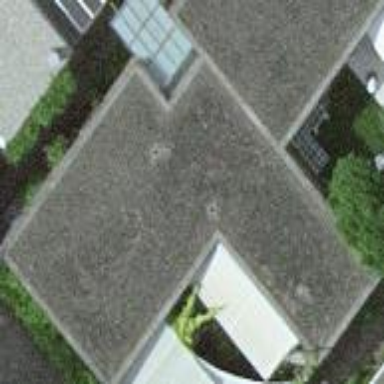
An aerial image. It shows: Terrace building.